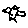
Label: bird